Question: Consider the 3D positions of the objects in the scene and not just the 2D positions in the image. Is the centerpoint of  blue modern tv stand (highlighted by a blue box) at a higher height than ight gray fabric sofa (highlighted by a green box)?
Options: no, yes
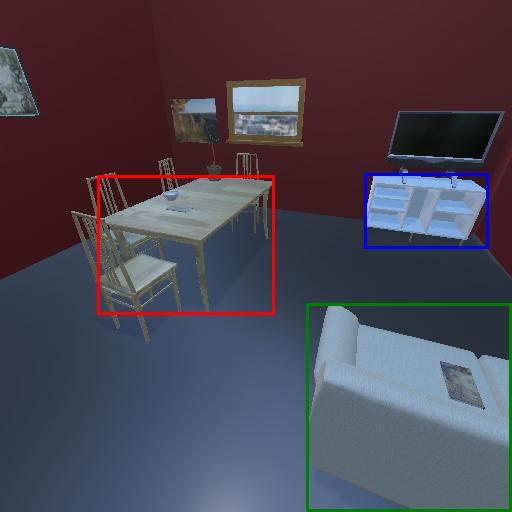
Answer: no